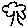
Label: tree